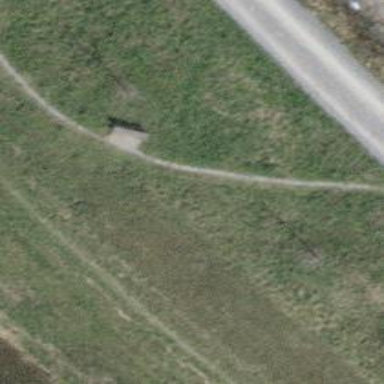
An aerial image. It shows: Brown bench.